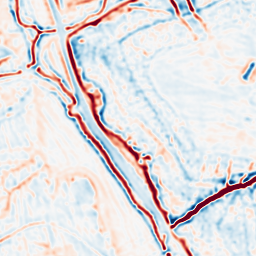
Category: multiscale
Decomposition family: log
Decomposition parameters: sigma: 2
Upsampling method: linear_exact
Upsampling parameters: scale: 8
Upsampling scale: 8